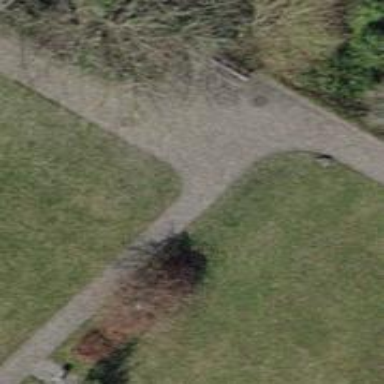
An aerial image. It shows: Footway with surface made of sett.